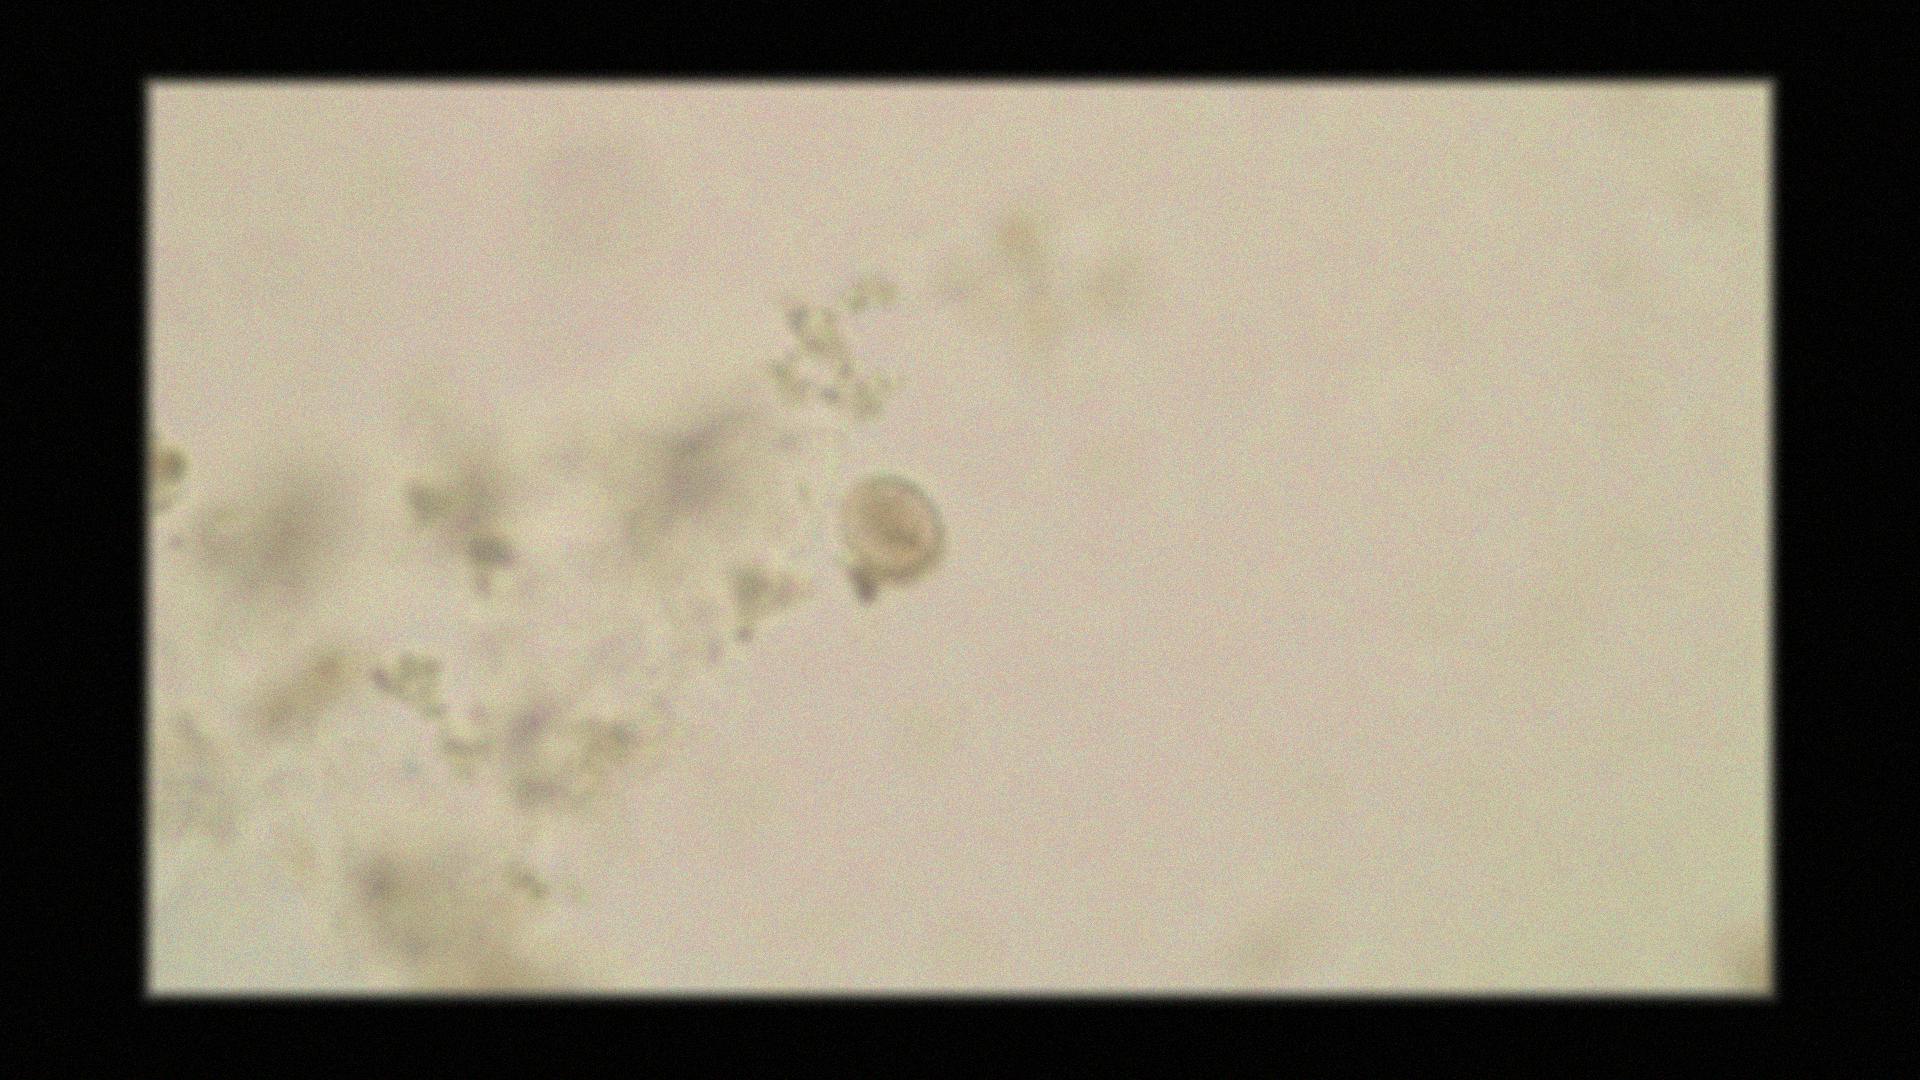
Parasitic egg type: Hymenolepis nana